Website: apple
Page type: billing-address
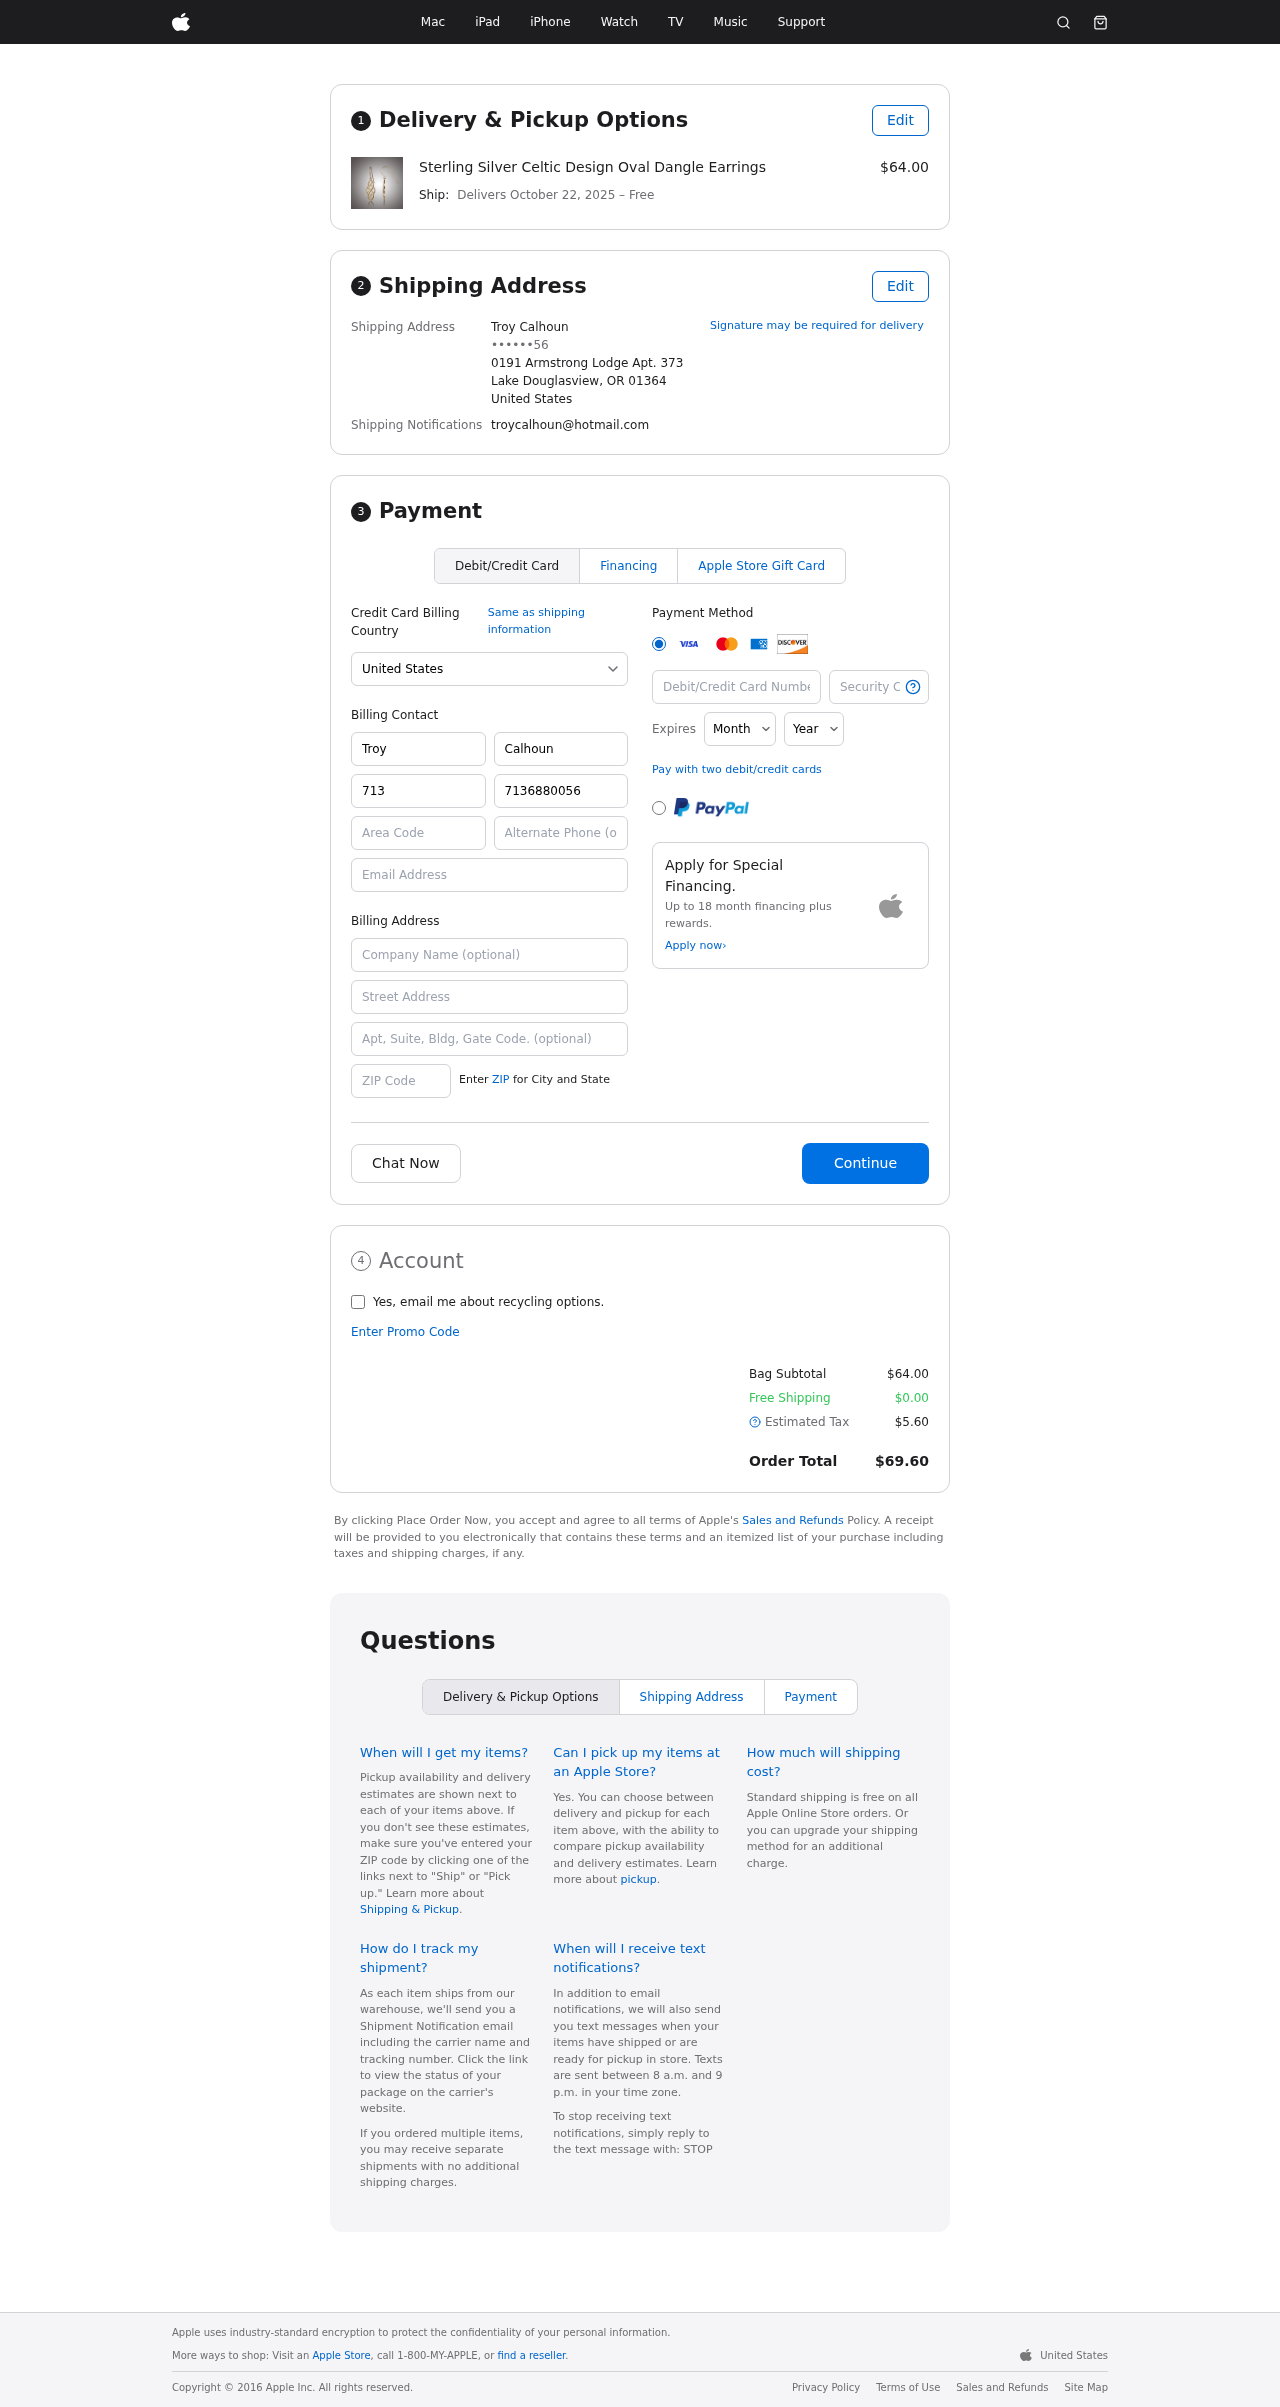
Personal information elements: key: PII_CARD_CVV
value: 1338
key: PII_CARD_EXPIRY_MONTH
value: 07
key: PII_CARD_EXPIRY_YEAR
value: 26
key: PII_CARD_NUMBER
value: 3722 9498 2249 236
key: PII_CITY_STATE_ZIP
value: Lake Douglasview, OR 01364
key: PII_COUNTRY
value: United States
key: PII_EMAIL
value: troycalhoun@hotmail.com
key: PII_FULLNAME
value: Troy Calhoun
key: PII_STREET
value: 0191 Armstrong Lodge Apt. 373
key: PII_PHONE_LINE_NUMERIC
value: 56
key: PII_PHONE_SUFFIX_NUMERIC
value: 56
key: PII_BILLING_FIRSTNAME
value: Troy
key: PII_BILLING_LASTNAME
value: Calhoun
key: PII_BILLING_PHONE_AREA
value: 713
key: PII_BILLING_PHONE
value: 7136880056
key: PII_BILLING_EMAIL
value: troycalhoun@hotmail.com
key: PII_BILLING_COMPANY
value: Mills, Perez and Bishop
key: PII_BILLING_STREET
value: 0191 Armstrong Lodge Apt. 373
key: PII_BILLING_STREET2
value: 06119 Jessica Roads
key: PII_BILLING_POSTCODE
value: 01364
Product elements: key: PRODUCT1_NAME
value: Sterling Silver Celtic Design Oval Dangle Earrings
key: PRODUCT1_PRICE
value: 64
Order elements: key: ORDER_DELIVERY_DATE
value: October 22, 2025
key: ORDER_SUBTOTAL
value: $64.00
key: ORDER_SHIPPING_COST
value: $0.00
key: ORDER_TAX
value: $5.60
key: ORDER_TOTAL
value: $69.60